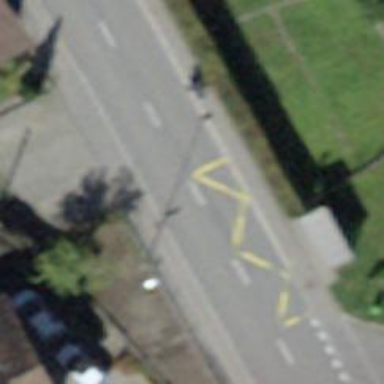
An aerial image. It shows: Platform for public transport on the road.